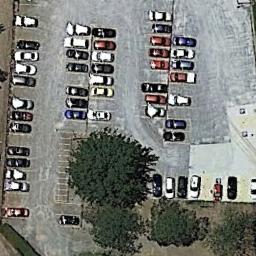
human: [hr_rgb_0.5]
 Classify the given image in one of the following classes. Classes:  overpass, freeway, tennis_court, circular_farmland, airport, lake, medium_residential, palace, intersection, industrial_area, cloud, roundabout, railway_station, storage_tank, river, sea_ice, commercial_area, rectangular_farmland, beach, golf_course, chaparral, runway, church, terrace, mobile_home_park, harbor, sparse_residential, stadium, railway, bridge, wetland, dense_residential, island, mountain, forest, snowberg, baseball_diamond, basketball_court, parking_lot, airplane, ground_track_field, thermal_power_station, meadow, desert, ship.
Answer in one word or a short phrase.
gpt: parking_lot